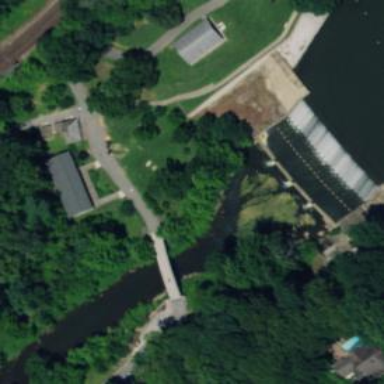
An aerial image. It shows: Path leading to beam bridge.